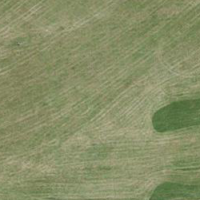
EUNIS habitat code: 24
Species observed at this site:
Geum rivale